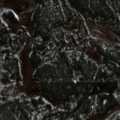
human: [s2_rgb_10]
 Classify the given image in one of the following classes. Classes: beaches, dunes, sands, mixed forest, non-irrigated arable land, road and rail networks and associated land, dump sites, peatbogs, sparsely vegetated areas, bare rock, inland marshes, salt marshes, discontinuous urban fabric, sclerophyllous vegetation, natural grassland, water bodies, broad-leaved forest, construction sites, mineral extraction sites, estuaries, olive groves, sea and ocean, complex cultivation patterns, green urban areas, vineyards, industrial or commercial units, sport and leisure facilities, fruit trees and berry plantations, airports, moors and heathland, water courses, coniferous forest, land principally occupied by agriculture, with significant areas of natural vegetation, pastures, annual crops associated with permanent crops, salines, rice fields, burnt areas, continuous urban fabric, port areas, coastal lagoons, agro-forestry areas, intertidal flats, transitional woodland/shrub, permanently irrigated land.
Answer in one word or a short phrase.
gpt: coniferous forest, transitional woodland/shrub